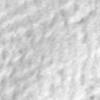
Label: no_change